Question: I have three tables: "User", "Employee" and "Worker". "User" table has one-to-zero-or-one relationship with "Worker" and the same one-to-zero-or-one with "Employee". User entity bean has following mapping attributes:
'''
@OneToOne(cascade = CascadeType.ALL, mappedBy = "user")
private Worker worker;
@JoinColumn(name = "id_employee", referencedColumnName = "id")
@OneToOne
private Employee idEmployee;
'''
My aim is to get all "User" records which have one of this attributes filled (not null). I try to use the query:
'''
SELECT u FROM User u WHERE u.idEmployee IS NOT NULL OR u.worker IS NOT NULL
ORDER BY u.login
'''
I suppose to get 15 records, but I get only 6. I divided this query into two separate:
'''
SELECT u FROM User u WHERE u.idEmployee IS NOT NULL ORDER BY u.login;
SELECT u FROM User u WHERE u.worker IS NOT NULL ORDER BY u.login;
'''
I get 9 and 6 records, respectively. Put together - required 15 records.

It looks like "OR" narrows the result set to only those records, which have worker field not null. Why does it work in such way? Thanks in advance.
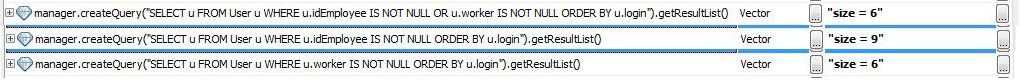
Answer: The worker association is mapped by a foreign key in the worker table. This means that using 'u.worker' makes an inner join to the worker table, and the 'is not null' is always true. The resulting SQL should look like this:
'''
select u.* from user u, worker w where u.id = w.user_id and w.user_id is not null.
'''
You need to use a left join to accept users having no worker:
'''
select u from User u
left join u.worker w
left join u.employee e
where w is not null or e is not null
'''